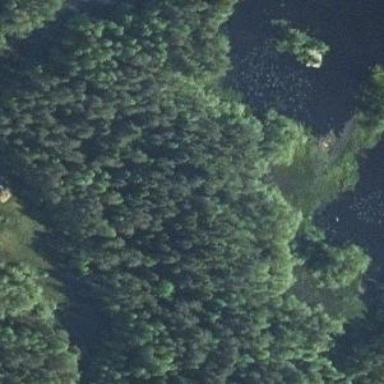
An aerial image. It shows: Serene woodland landscape.